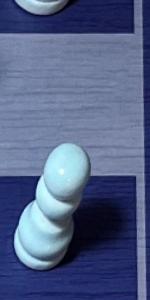
Label: Pawn_White